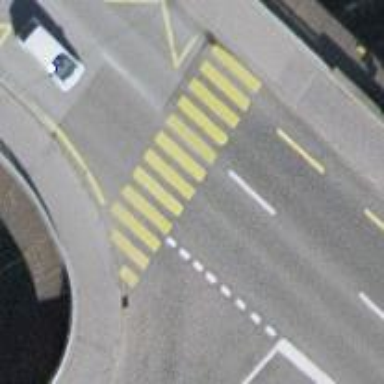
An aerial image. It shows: Tertiary road with asphalt surface on bridge. Designated lane for cycling is also present.